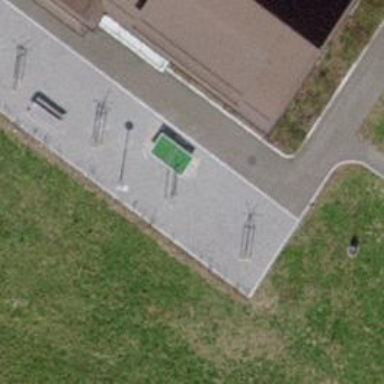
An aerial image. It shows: Pitch for leisure activities.